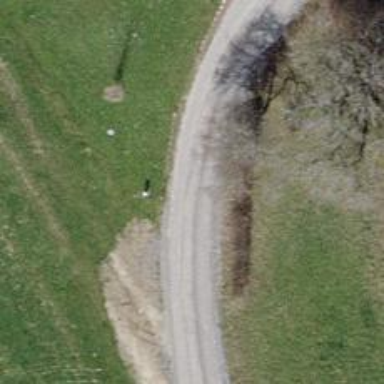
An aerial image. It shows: Paved driveway road for service purposes.